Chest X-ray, PA view. Patient: 56 years old, sex F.
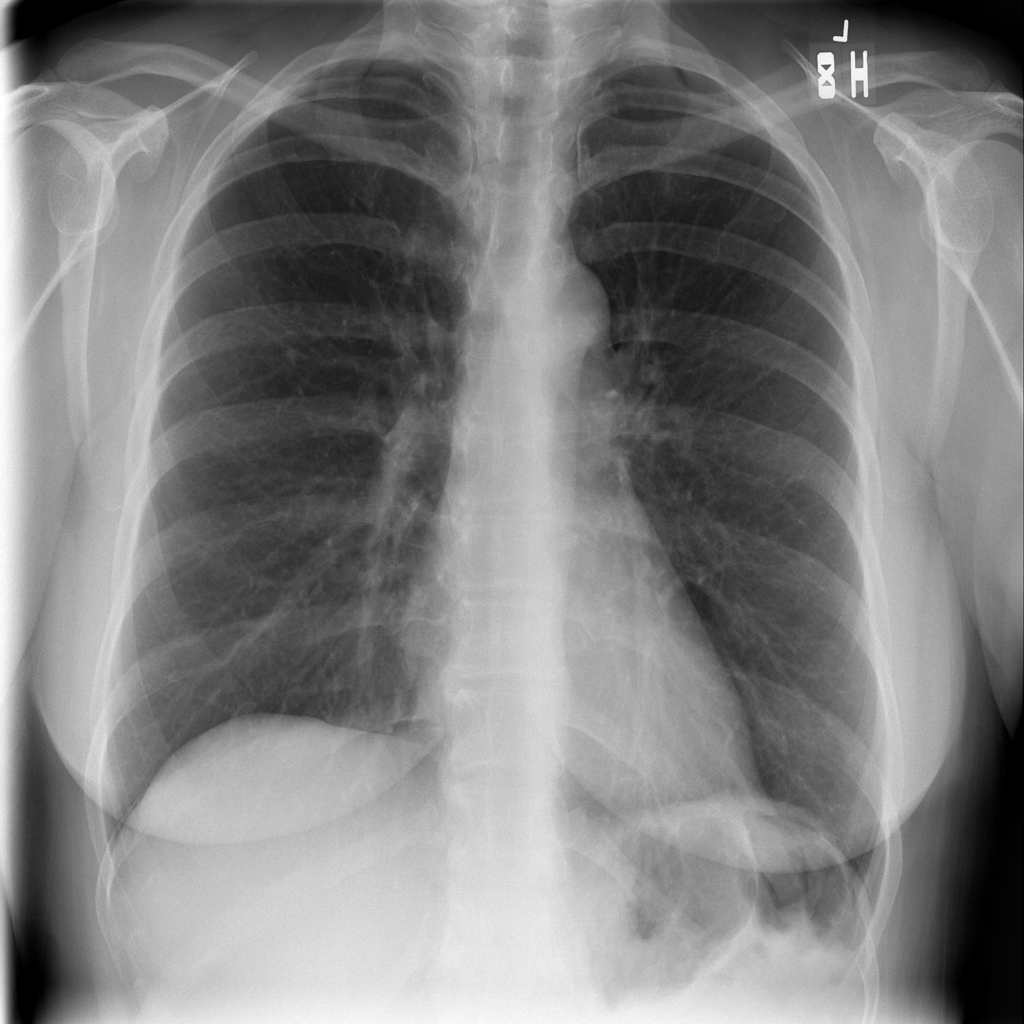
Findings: No Finding